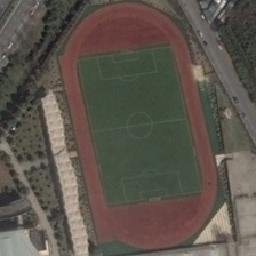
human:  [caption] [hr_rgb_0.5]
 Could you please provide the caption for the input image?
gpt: There is a road near the playground

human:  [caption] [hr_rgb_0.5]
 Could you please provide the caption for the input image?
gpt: There is a road next to the playground.

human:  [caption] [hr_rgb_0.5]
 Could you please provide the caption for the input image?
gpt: There's a road by the playground.

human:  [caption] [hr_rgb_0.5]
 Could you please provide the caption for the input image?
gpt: There is a road by the playground.

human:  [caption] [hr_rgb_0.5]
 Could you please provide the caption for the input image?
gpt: There's a road next to the park.